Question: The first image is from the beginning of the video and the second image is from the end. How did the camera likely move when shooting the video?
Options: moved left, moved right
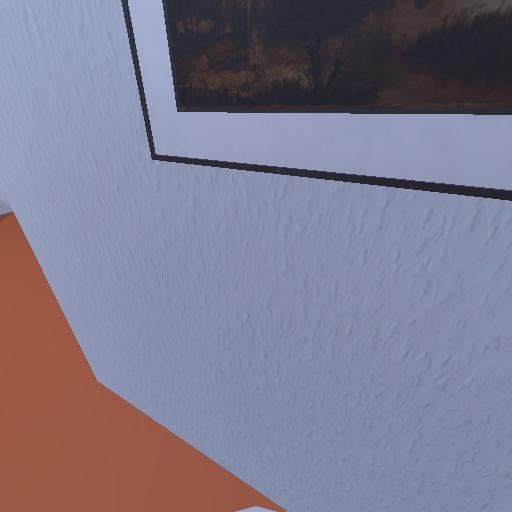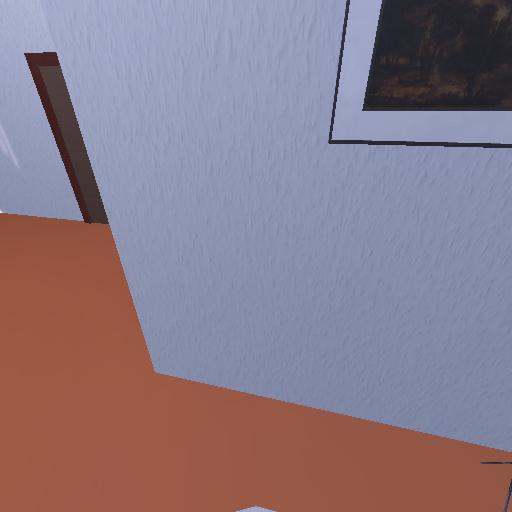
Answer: moved left